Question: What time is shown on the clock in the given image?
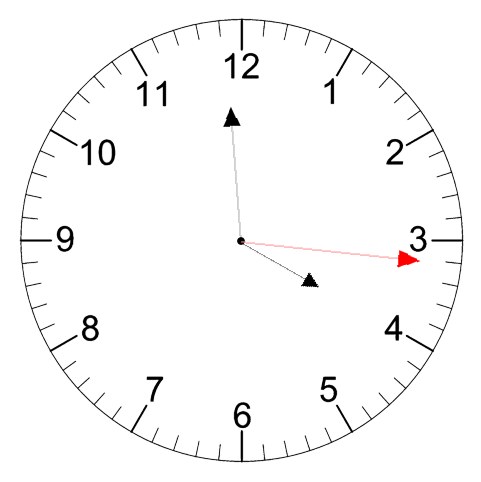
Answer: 03:59:16